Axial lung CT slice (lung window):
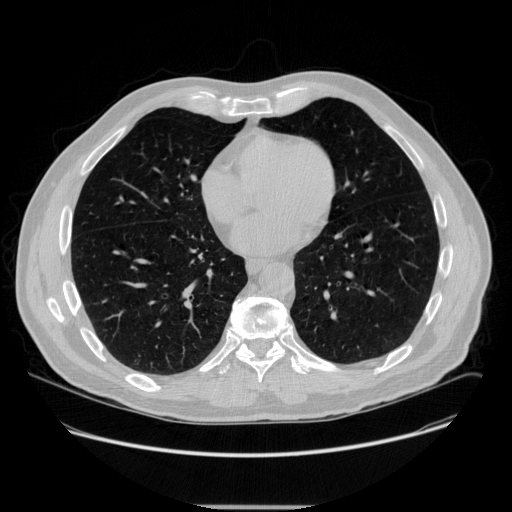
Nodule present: no